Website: macys
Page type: customer-info-address
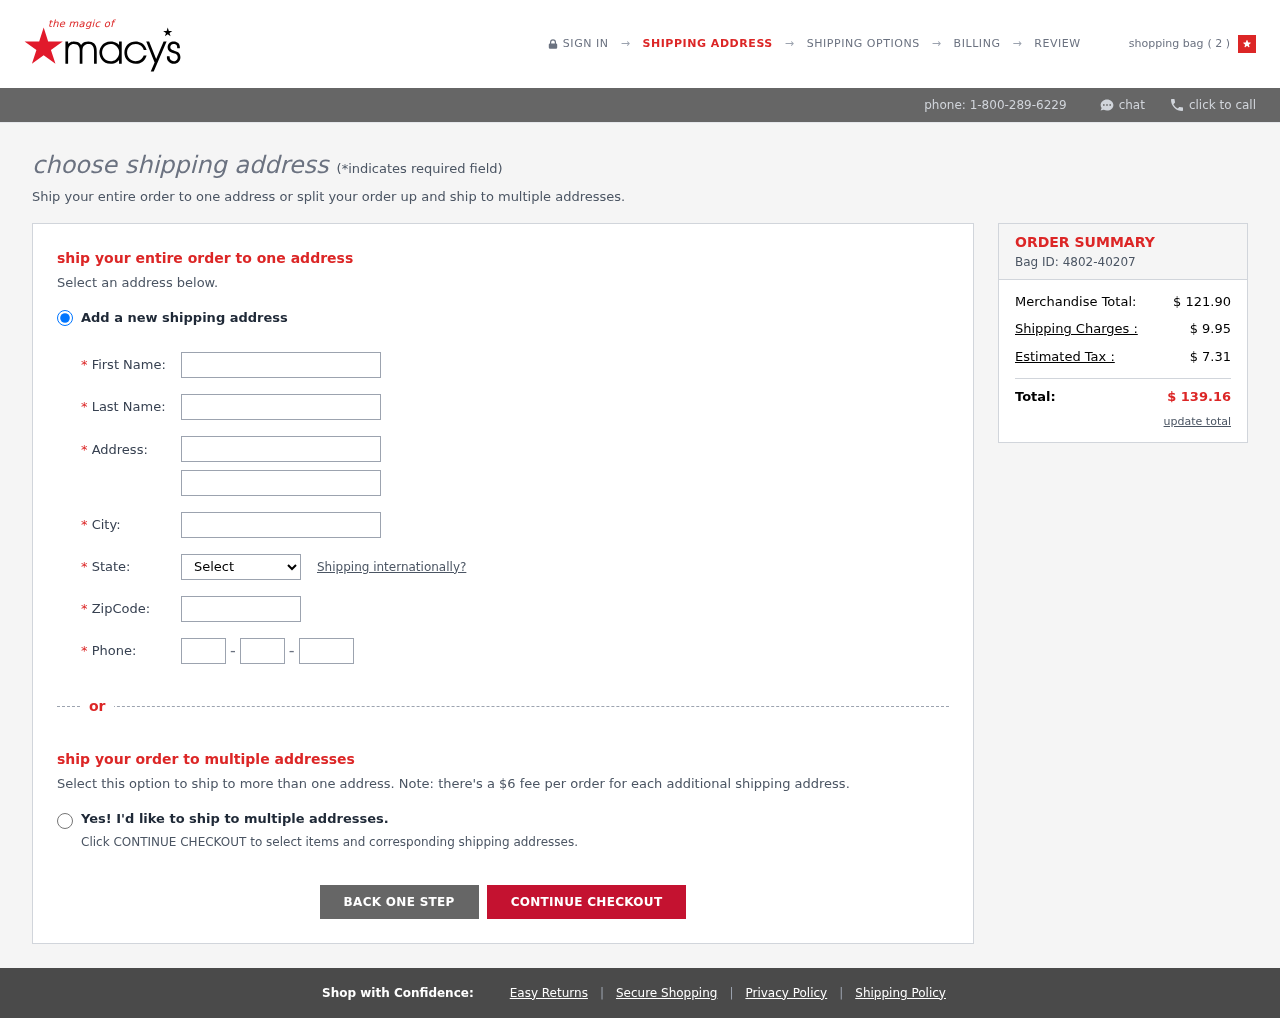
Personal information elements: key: PII_CITY
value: Morrowland
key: PII_FIRSTNAME
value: Gina
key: PII_LASTNAME
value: Page
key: PII_PHONE_AREA
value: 418
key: PII_PHONE_PREFIX
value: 662
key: PII_PHONE_SUFFIX
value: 2621
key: PII_POSTCODE
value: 88742
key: PII_STATE_ABBR
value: VI
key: PII_STREET
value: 1888 Duncan Gardens Suite 825
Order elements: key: ORDER_NUM_ITEMS
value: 2
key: ORDER_ID
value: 4802-40207
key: ORDER_SUBTOTAL
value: $ 121.90
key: ORDER_SHIPPING_COST
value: $ 9.95
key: ORDER_TAX
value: $ 7.31
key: ORDER_TOTAL
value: $ 139.16